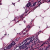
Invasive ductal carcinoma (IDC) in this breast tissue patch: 1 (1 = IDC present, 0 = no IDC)